Question: I've been trying to create a chart similar to <URL> for the following series:
'''
12-18-13
01-01-14
01-03-14
01-06-14
01-15-14
'''
However, clearly using Google charts it is possible as the above graph is showing the gaps properly between the "contributed" dates. I need to do the same for my created_at dates. Any suggestions? I'd prefer to do this using Highcharts, but at this point my stress and hair is more valuable than anything else ;)
Vanilla PHP code example:
'''
$q = $_GET['search'];
if(isset($_GET['time'])) {
$time = $_GET['time'];
} else {
$time = NULL;
}
include_once('../../vendors/HighchartsPHP-master/Highchart.php');
$chart = new Highchart(Highchart::HIGHSTOCK);
$chart->includeExtraScripts();
$chart->chart->renderTo = "chart";
$chart->title->text = "Potential Impact for \${$q}";
$chart->rangeSelector->selected = 1;
$chart->xAxis->type = 'datetime';
$chart->xAxis->gapGridLineWidth = 3;
$chart->xAxis->dateTimeLabelFormats->hour = "%H:%M";
$chart->xAxis->dateTimeLabelFormats->month = "%e. %b";
$chart->xAxis->dateTimeLabelFormats->year = "%b";
// $chart->xAxis->tickInterval = 3600 * 1000;
$chart->yAxis->title->text = "Volume";
$chart->yAxis->min = 0;
$chart->credits->enabled = false;
// $chart->rangeSelector->buttons[] = array(
// 'type' => "minute",
// 'count' => 5,
// 'text' => "5"
// );
...
$chart->rangeSelector->buttons[] = array(
'type' => "month",
'count' => 6,
'text' => "6M"
);
$chart->rangeSelector->buttons[] = array(
'type' => "year",
'count' => 1,
'text' => "1Y"
);
$chart->rangeSelector->buttons[] = array(
'type' => "all",
'text' => "All"
);
$option = new HighchartOption();
$option->global->useUTC = false;
Highchart::setOptions($option);
$chart->series[] = array(
'name' => "Potential Impact for \${$q}",
'data' => new HighchartJsExpr("data"),
'step' => 1,
'gapSize' => 5,
'connectNulls' => false,
'tooltip' => array(
'valueDecimals' => 0
)
);
$data = format_data($q, $time);
$chart->series[0]->data = $data;
?>
<div id="chart"></div>
<script type="text/javascript"><?php echo $chart->render("chart1"); ?></script>
'''
And, the format data function:
'''
function format_data($q, $time = NULL) {
$msg_vol = correlate_created_at_with_msg_vol($q, $time);
while ($tweet = mysqli_fetch_array($msg_vol, MYSQL_ASSOC)) {
$date = $tweet['date'] * 1000;
$count = intval($tweet['count']);
$formatted[] = array($date, $count);
}
return $formatted;
}
'''

In the above picture, you can see not only is it graphing single data points (as illustrated by the tooltip) without showing any visual reference on the chart, but it is skipping the null periods, and not displaying the respective times properly on the xAxis. The odd part is that if you reference the bottom bar which allows the user to change the time period by dragging the bar... That bar has the gaps properly illustrated like what I'm looking for.
If I can't get Highcharts to go to a zero value for the gaps, I at the very least, need it to show the time intervals without jumping by an unpredictable number of minutes, hours, and in some cases, days and weeks.
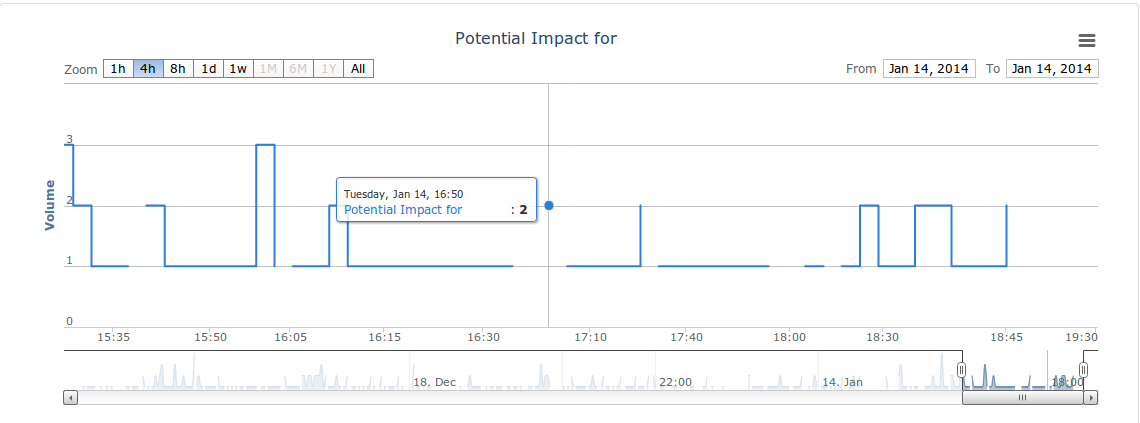
Answer: If you use a datetime based series and there is no data for those points highcharts should handle it. Without seeing your code I image you are doing a category based xAxis and you are not "binning" any data in this time slot.
Edited:
Quick glance at your pasted code shows you are using HighStock, this is good. You can use the <URL>.